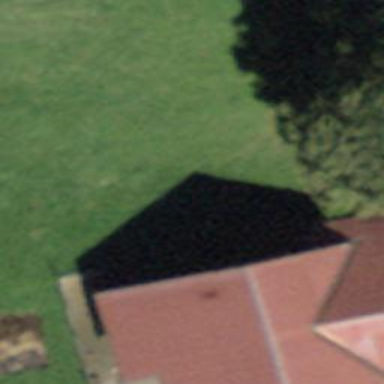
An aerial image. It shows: Rural barn.